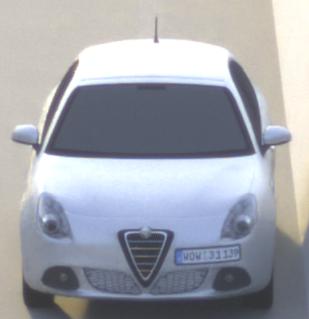
Make: Alfa Romeo
Model: Giulietta 1.4 TB 16V
Detailed model: Giulietta (940)
Model produced from: 2010/05
Model produced until: 2013/03
Doors: 5
Color: white
Road condition: dry road
Daytime: sunrise or sunset
Contrast: low contrast